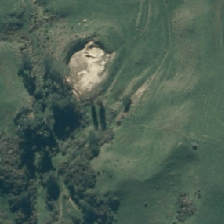
Land cover: grose_broom